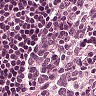
Metastatic tissue present: no